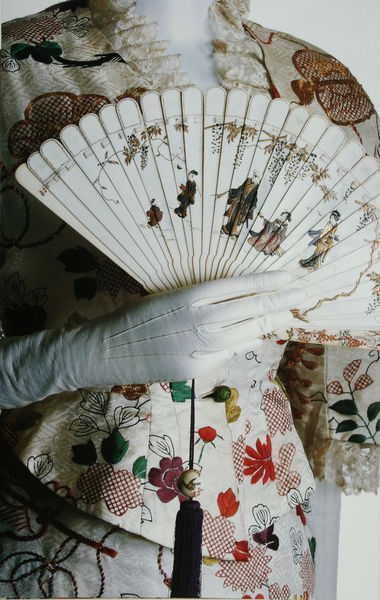
Titel: Fächer
Standort: Kyoto (Japan)
Institution: Kyoto Costume Institute
Schlagwörter: blätter, hand, weiß, frauen, gelb, grün, ausschnitt, blume, blumen, braun, bunt, elegant, finger, frau, handschuh, handschuhe, hell, holz, kleid, schwarz, blüten, dame, rot, beige, fächer, mode, muster, ornament, hemd, bluse, halten, kleidung, leinen, ärmel, bestickt, fransen, gold, kostüm, schnur, stickerei, stoff, blatt, perle, seide, japan, sommer, papier, linien, figuren, detail, dekor, floral, kordel, quaste, japanisch, schriftzeichen, bemalt, fecher, foto, fotografie, gemustert, asien, druck, asiatisch, puppe, chinesisch, china, geblümt, glöckchen, oberteil, bommel, textil, design, v ausschnitt, schneiderei, franse, trodel, fernost, chinesich, kyoto, feine, gautier, sandelholz, näherei, arientalisch, quate